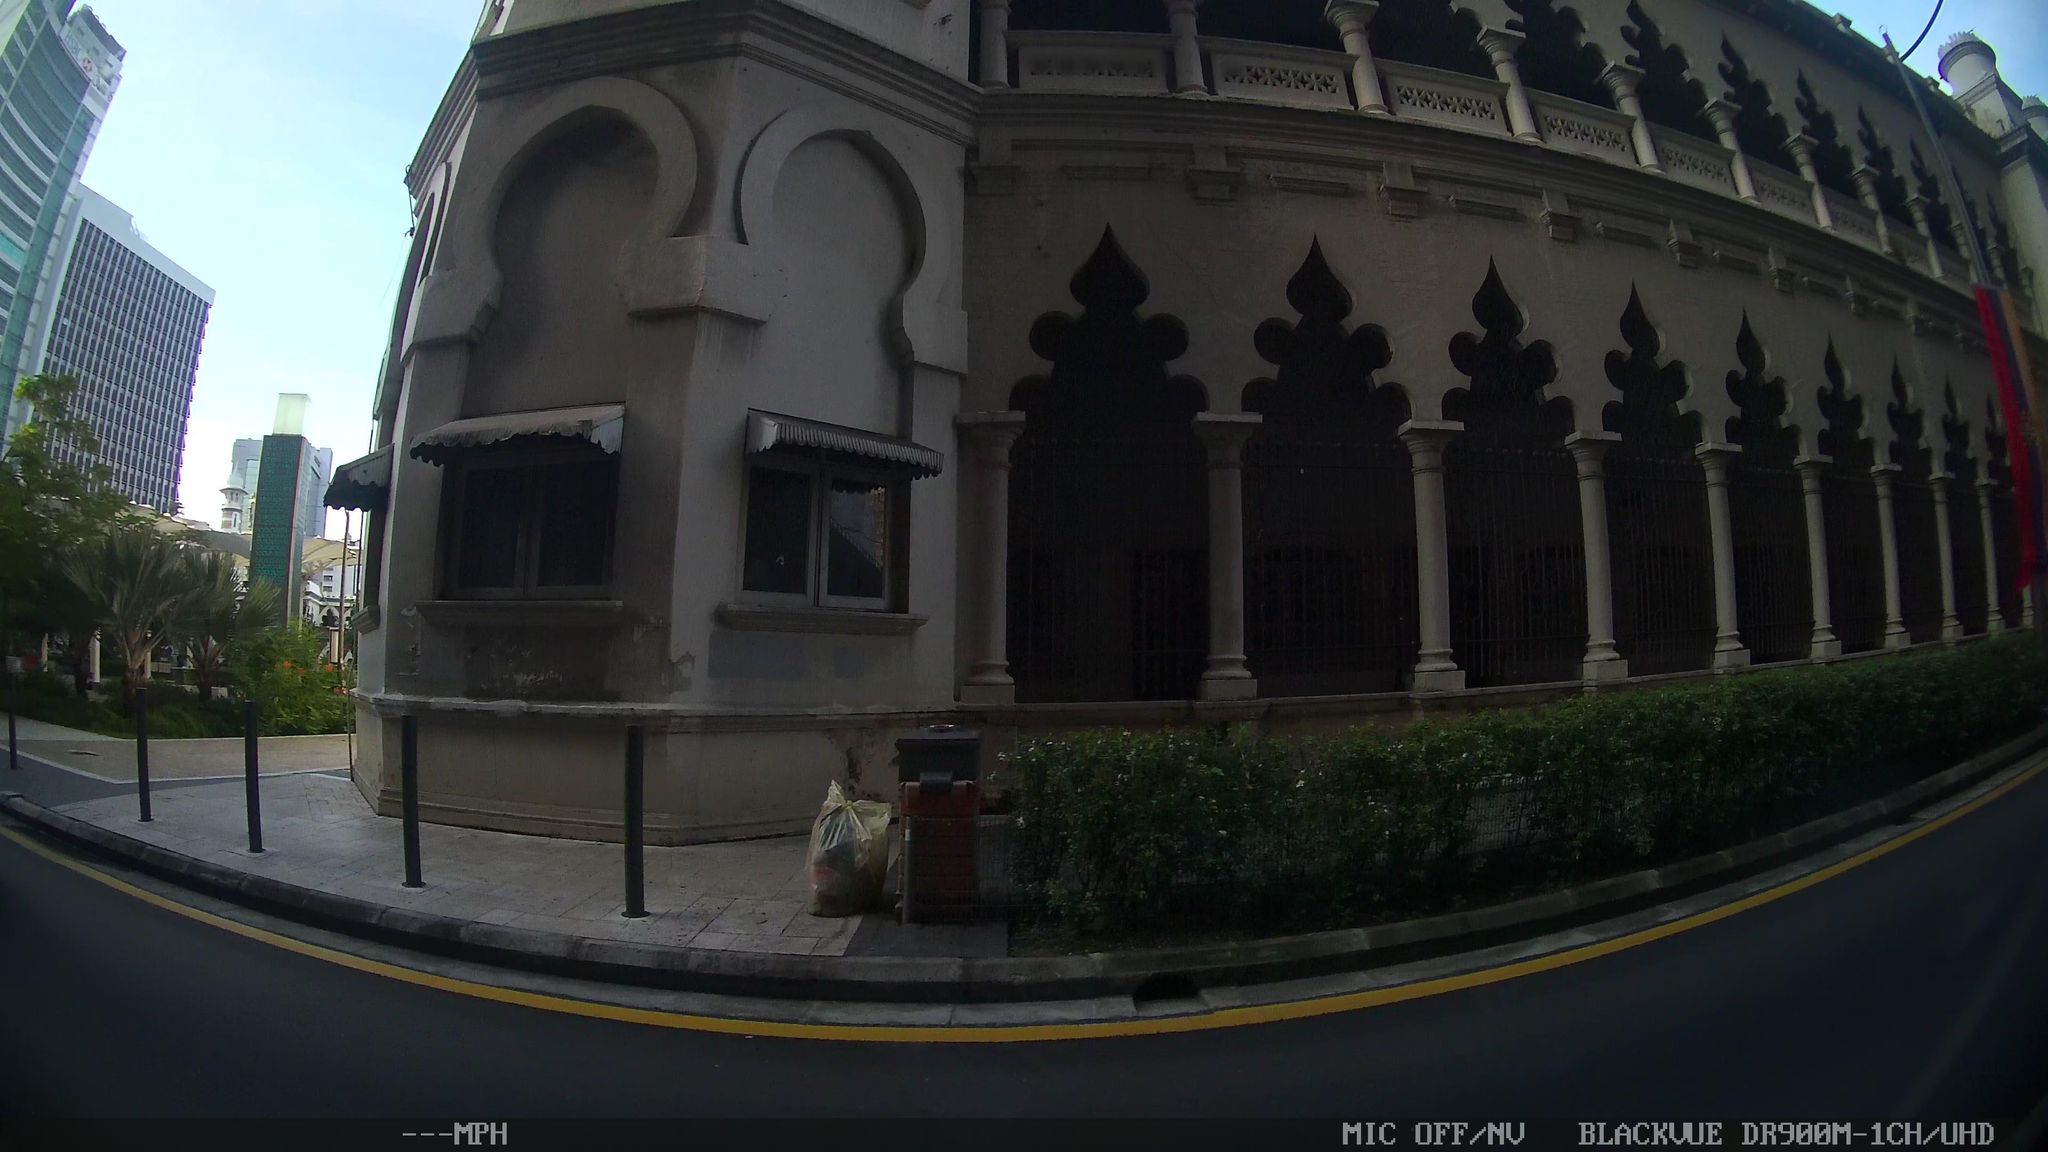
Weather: clear
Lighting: day
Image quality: good
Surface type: driving surface
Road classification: footway, steps, corridor
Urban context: urban centre
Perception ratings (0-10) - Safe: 1.8, Lively: 4.7, Beautiful: 4.15, Boring: 4.34, Depressing: 5.21, Wealthy: 2